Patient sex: M
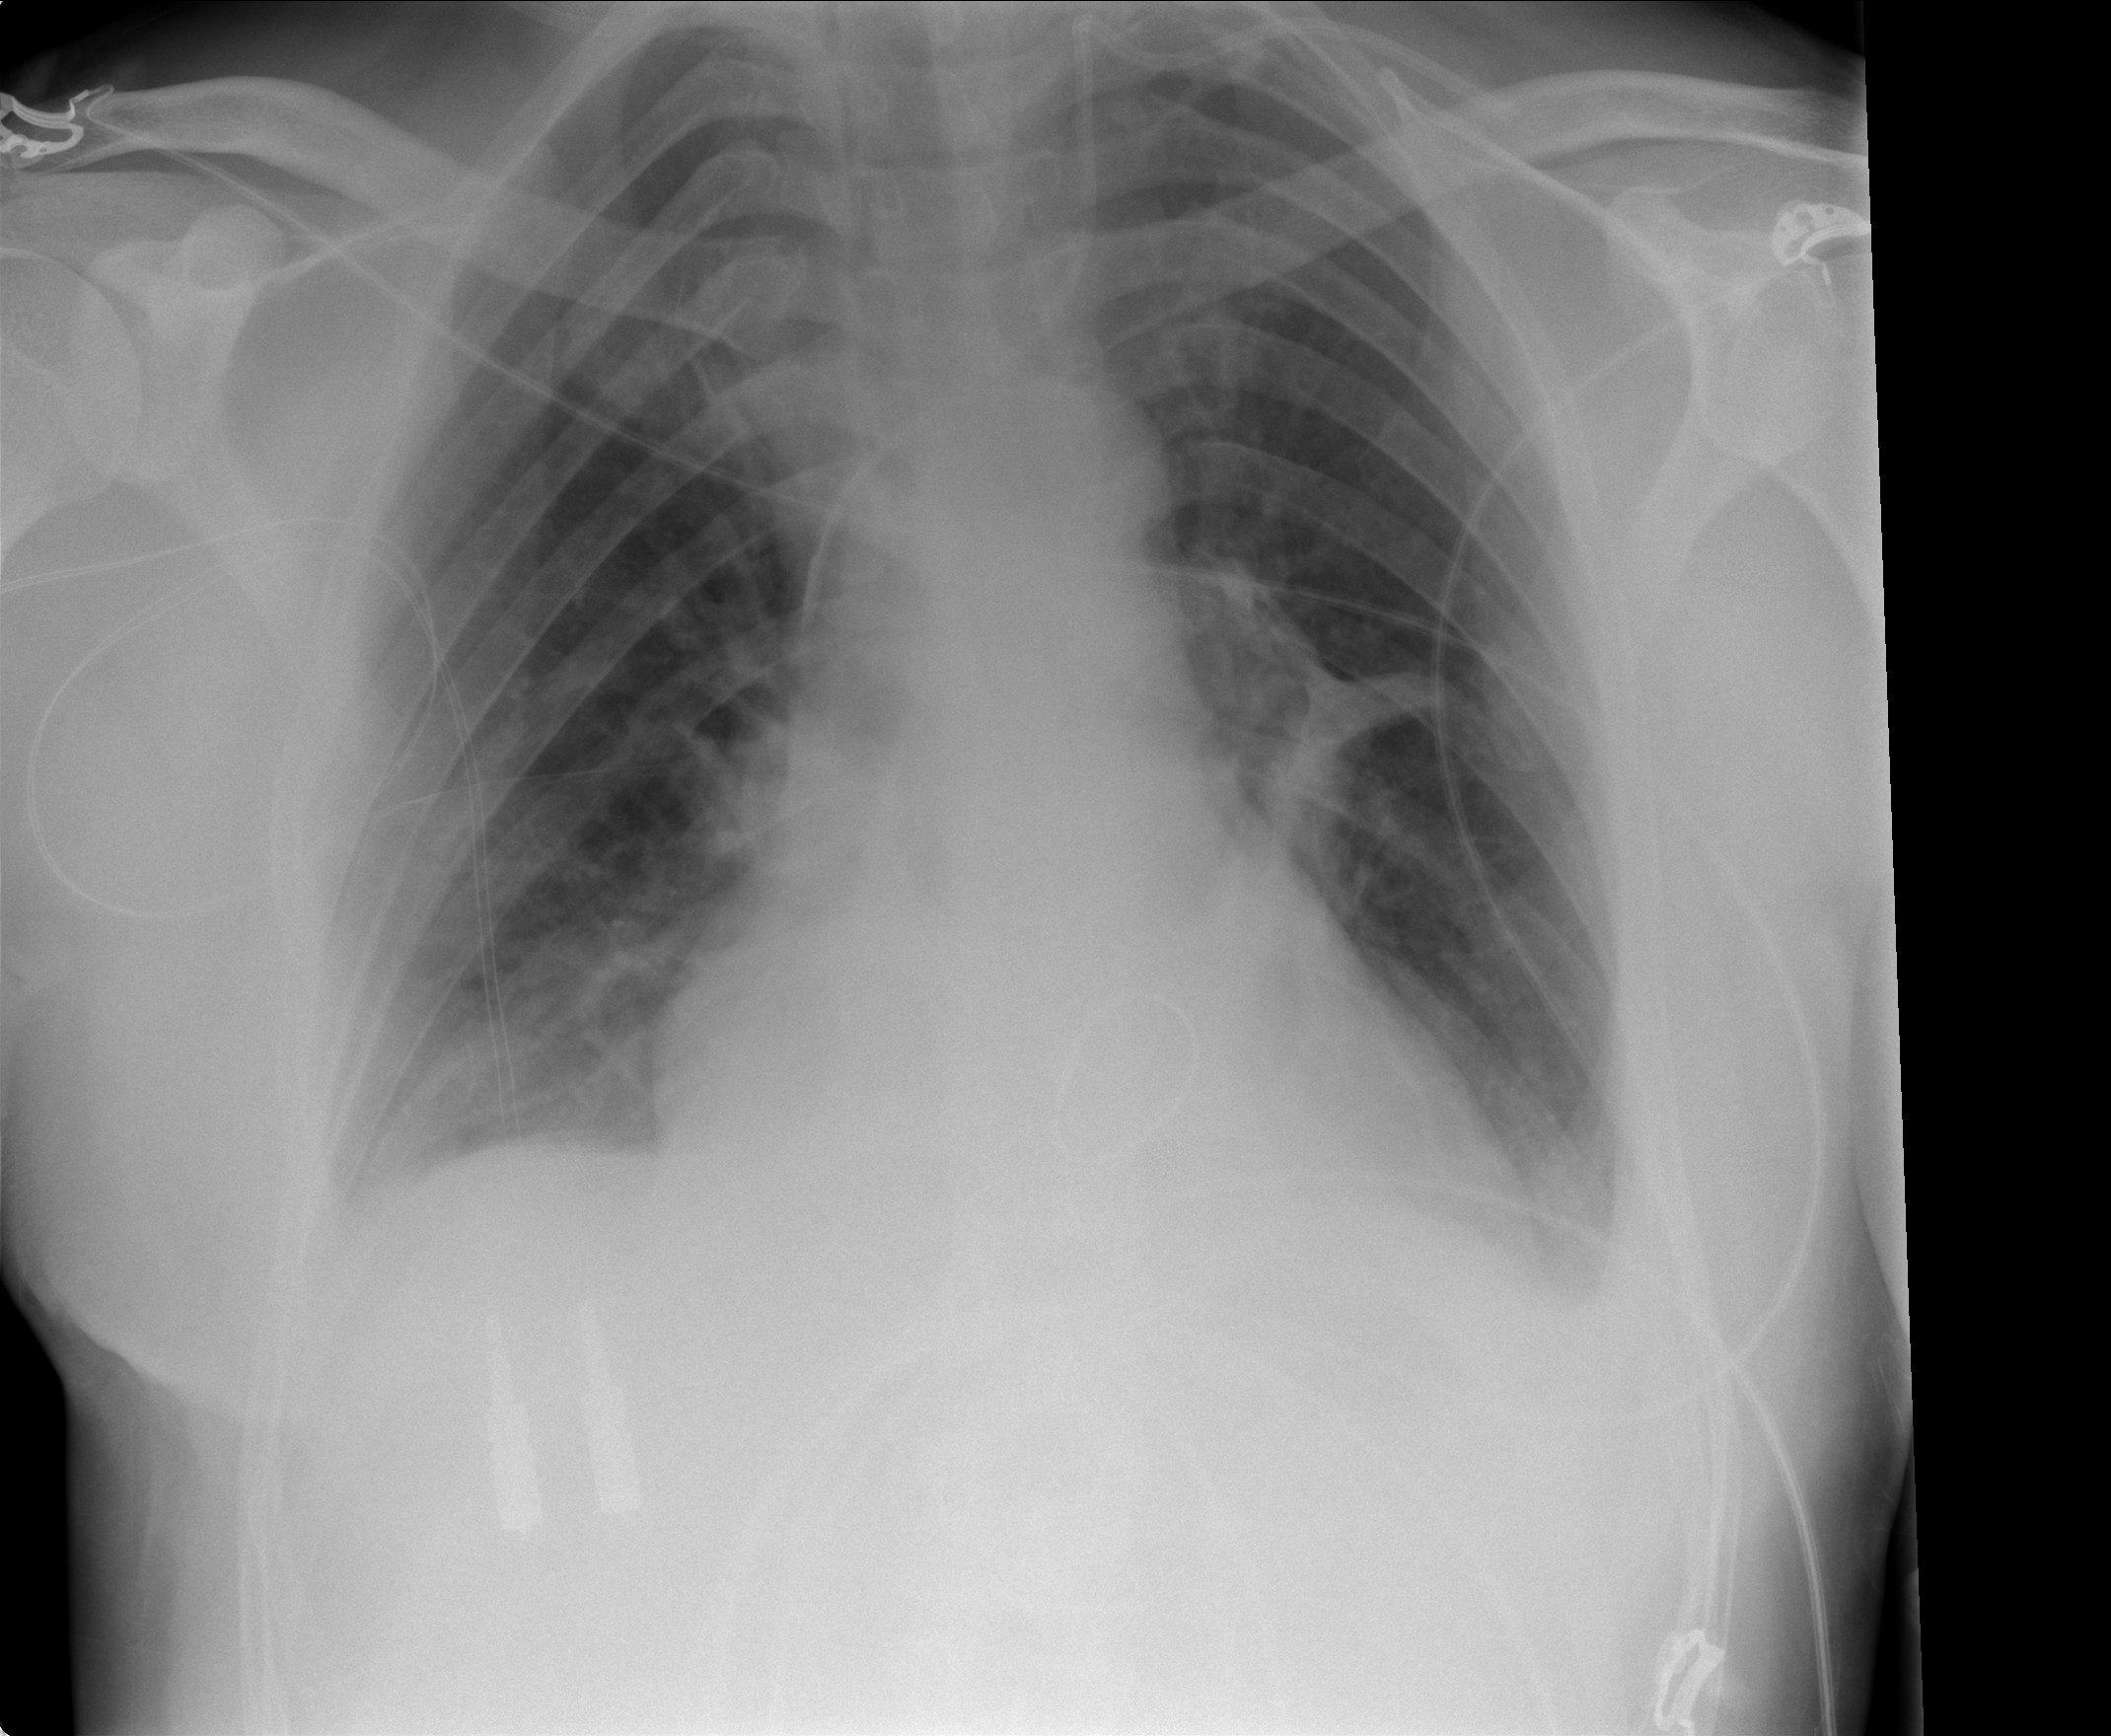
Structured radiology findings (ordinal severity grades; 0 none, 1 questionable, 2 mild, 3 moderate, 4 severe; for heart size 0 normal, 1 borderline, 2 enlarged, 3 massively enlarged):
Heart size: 2
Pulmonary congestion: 2
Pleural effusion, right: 2
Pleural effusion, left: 2
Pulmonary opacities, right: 2
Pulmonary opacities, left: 0
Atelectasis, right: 3
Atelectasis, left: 3